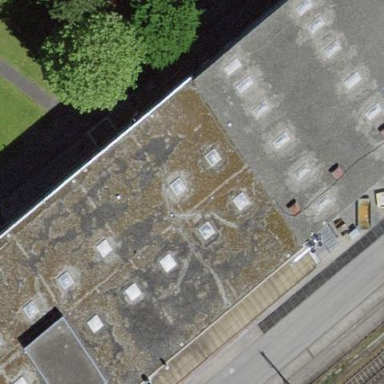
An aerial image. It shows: Industrial building.